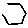
Label: hexagon